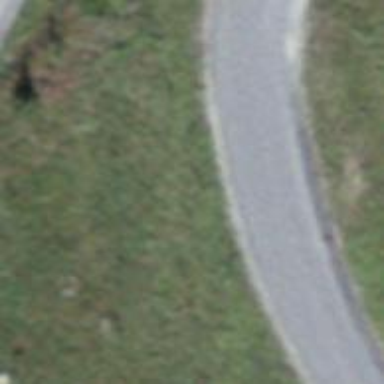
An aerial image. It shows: Unclassified paved road.